Question: I have a Flex question, which isn't as easy as it seems at first.
At least I'm struggling since 1 week with it.
I have prepared a test case and a screenshot.
The question is:
The screenshot:

The TestCase.mxml (just place it into a Flash Builder 4.6 project):
'''
<?xml version="1.0" encoding="utf-8"?>
<s:Application
xmlns:fx="http://ns.adobe.com/mxml/2009"
xmlns:s="library://ns.adobe.com/flex/spark">
<fx:Declarations>
<s:RadioButtonGroup id="_group" itemClick="radioClicked(event);"/>
</fx:Declarations>
<fx:Script>
<![CDATA[
import mx.collections.ArrayCollection;
import mx.events.ItemClickEvent;
[Bindable]
private var _data:ArrayCollection = new ArrayCollection();
private const DATA1:Array = [10,20,30,40,50];
private const DATA2:Array = [10,20,30,50];
private const DATA3:Array = [10,20,30,40,50,60];
private const DATA4:Array = [10,20,30,35,40,50];
private const DATA5:Array = [];
private const DATA6:Array = [25,45];
private function merge(data:Array):void {
var i:int;
var j:int;
// 1) remove items missing in data from _data
found1:
for (i = _data.length - 1; i >= 0; i--) {
for (j = data.length - 1; j >= 0; j--) {
if (_data[i] == data[j])
continue found1;
}
_data.removeItemAt(i);
}
// 2) add items appeared in data to _data
found2:
for (j = 0; j < data.length; j++) {
for (i = 0; i < _data.length; i++) {
if (_data[i] == data[j])
continue found2;
}
_data.addItem(data[j]);
}
}
private function radioClicked(event:ItemClickEvent):void {
if (event.label.indexOf('Odd') == 0) {
_data.filterFunction = filterOdd;
} else if (event.label.indexOf('Even') == 0) {
_data.filterFunction = filterEven;
} else {
_data.filterFunction = null;
}
_data.refresh();
}
private function filterOdd(item:Object):Boolean {
var i:uint = item as uint;
return (i % 2 == 1);
}
private function filterEven(item:Object):Boolean {
var i:uint = item as uint;
return (i % 2 == 0);
}
]]>
</fx:Script>
<s:layout>
<s:VerticalLayout gap="20" />
</s:layout>
<s:HGroup verticalAlign="baseline">
<s:Label text="FILTER:" />
<s:RadioButton groupName="_group" label="All" selected="true" />
<s:RadioButton groupName="_group" label="Odd" />
<s:RadioButton groupName="_group" label="Even" />
</s:HGroup>
<s:List id="_list" dataProvider="{_data}" />
<s:Button id="_btn1" label="{DATA1.join()}" click="merge(DATA1)" />
<s:Button id="_btn2" label="{DATA2.join()}" click="merge(DATA2)" />
<s:Button id="_btn3" label="{DATA3.join()}" click="merge(DATA3)" />
<s:Button id="_btn4" label="{DATA4.join()}" click="merge(DATA4)" />
<s:Button id="_btn5" label="{DATA5.join()}" click="merge(DATA5)" />
<s:Button id="_btn6" label="{DATA6.join()}" click="merge(DATA6)" />
</s:Application>
'''
The problem lies in the fact, that when the ArrayCollection _data is (because the Checkbox "Even" is set), then the 2nd loop in the test case (for adding new items) adds items (the "35") again and again - because it's filtered and thus .
Please suggest a solution - with the source code.
Please do not send me to docs like <URL> - because I've read a lot of them in the past week already.
Thank you!
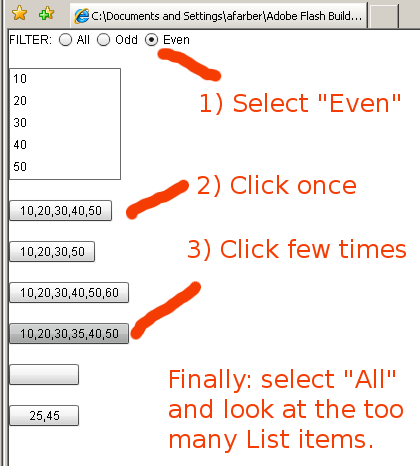
Answer: Try to operate 'ArrayCollection''s 'source' property the following way:
'''
<?xml version="1.0" encoding="utf-8"?>
<s:Application xmlns:fx="http://ns.adobe.com/mxml/2009" xmlns:s="library://ns.adobe.com/flex/spark">
<fx:Declarations>
<s:RadioButtonGroup id="filterGroup" change="radioClicked(event)" />
</fx:Declarations>
<fx:Script>
<![CDATA[
import mx.collections.ArrayCollection;
private const DATA1:Array = [ 10, 20, 30, 40, 50 ];
private const DATA2:Array = [ 10, 20, 30, 50 ];
private const DATA3:Array = [ 10, 20, 30, 40, 50, 60 ];
private const DATA4:Array = [ 10, 20, 30, 35, 40, 50 ];
private const DATA5:Array = [];
private const DATA6:Array = [ 25, 45 ];
[Bindable]
private var _data:ArrayCollection = new ArrayCollection();
private function filterEven(item:Object):Boolean
{
var i:uint = item as uint;
return (i % 2 == 0);
}
private function filterOdd(item:Object):Boolean
{
var i:uint = item as uint;
return (i % 2 == 1);
}
private function merge(data:Array):void
{
var i:int;
var j:int;
var sourceData:Array = _data.source;
// 1) remove items missing in data from _data
found1: for (i = sourceData.length - 1; i >= 0; i--)
{
for (j = data.length - 1; j >= 0; j--)
{
if (sourceData[i] == data[j])
continue found1;
}
var index:int = _data.getItemIndex(sourceData[i]);
if (index > -1)
_data.removeItemAt(index); // remove visible items
else
sourceData.splice(i, 1); // remove hidden (filtered) items
}
// 2) add items appeared in data to _data
found2: for (j = 0; j < data.length; j++)
{
for (i = 0; i < sourceData.length; i++)
{
if (sourceData[i] == data[j])
continue found2;
}
_data.addItem(data[j]);
}
}
private function radioClicked(event:Event):void
{
switch (filterGroup.selection)
{
case allButton:
{
_data.filterFunction = null;
break;
}
case oddButton:
{
_data.filterFunction = filterOdd;
break;
}
case evenButton:
{
_data.filterFunction = filterEven;
break;
}
}
_data.refresh();
}
]]>
</fx:Script>
<s:layout>
<s:VerticalLayout gap="20" />
</s:layout>
<s:HGroup verticalAlign="baseline">
<s:Label text="FILTER:" />
<s:RadioButton id="allButton" group="{filterGroup}" label="All" selected="true" />
<s:RadioButton id="oddButton" group="{filterGroup}" label="Odd" />
<s:RadioButton id="evenButton" group="{filterGroup}" label="Even" />
</s:HGroup>
<s:List dataProvider="{_data}" id="_list" />
<s:Button click="merge(DATA1)" id="_btn1" label="{DATA1.join()}" />
<s:Button click="merge(DATA2)" id="_btn2" label="{DATA2.join()}" />
<s:Button click="merge(DATA3)" id="_btn3" label="{DATA3.join()}" />
<s:Button click="merge(DATA4)" id="_btn4" label="{DATA4.join()}" />
<s:Button click="merge(DATA5)" id="_btn5" label="{DATA5.join()}" />
<s:Button click="merge(DATA6)" id="_btn6" label="{DATA6.join()}" />
</s:Application>
'''
And a couple of advices on using 'RadioButton' and 'RadioButtonGroup':
- 'change'- 'RadioButtonGroup''group''groupName'-